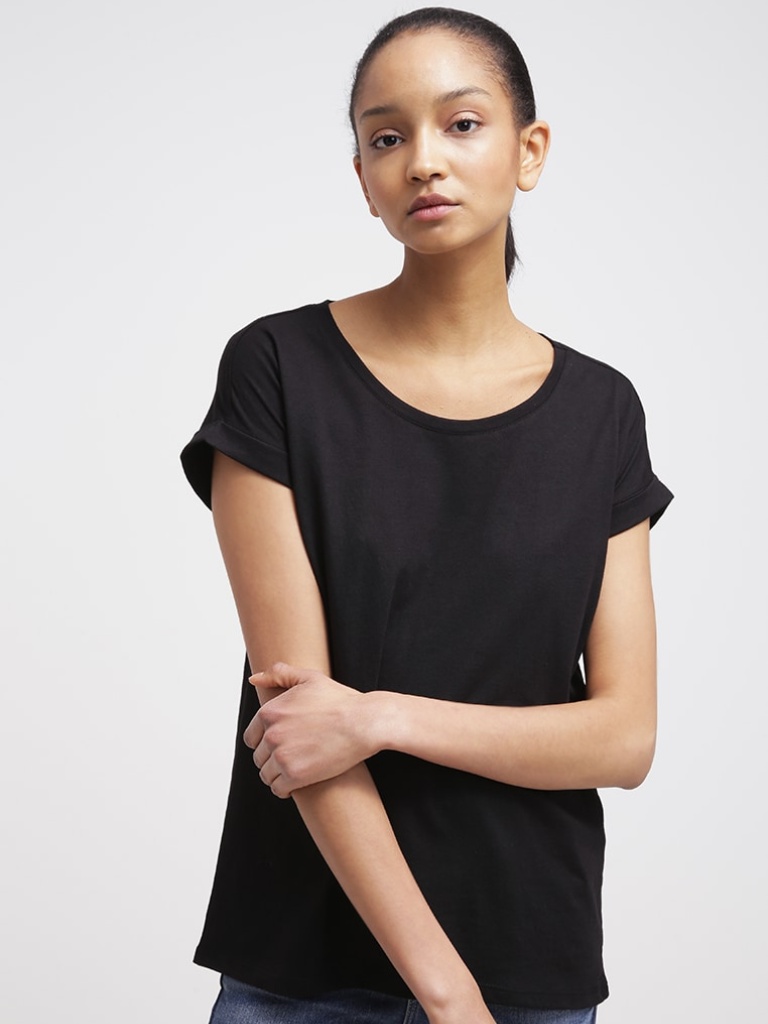
cotton relaxed short sleeve hip length Untucked crew t-shirt